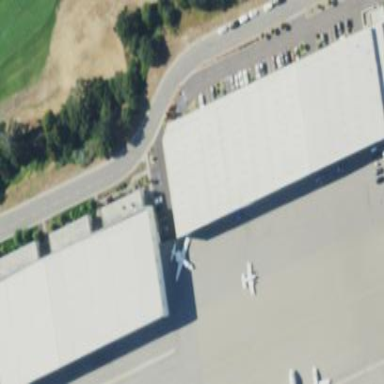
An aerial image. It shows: Hangar building at the airport.